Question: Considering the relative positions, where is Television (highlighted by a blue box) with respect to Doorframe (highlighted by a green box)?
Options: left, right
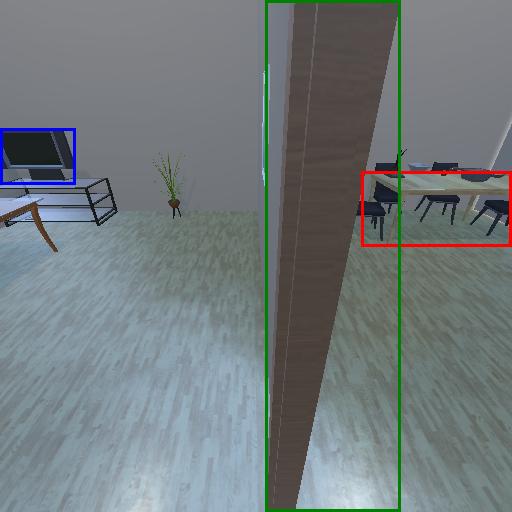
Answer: left